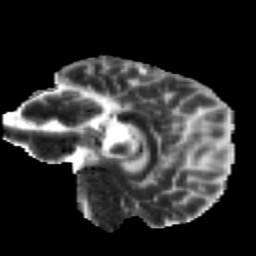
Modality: MD
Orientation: sagittal
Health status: healthy
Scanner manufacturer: siemens
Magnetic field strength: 3 T
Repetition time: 12 s
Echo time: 0.092 s